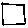
Label: square